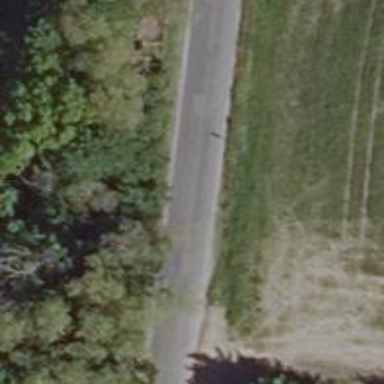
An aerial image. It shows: Tertiary road with asphalt surface.